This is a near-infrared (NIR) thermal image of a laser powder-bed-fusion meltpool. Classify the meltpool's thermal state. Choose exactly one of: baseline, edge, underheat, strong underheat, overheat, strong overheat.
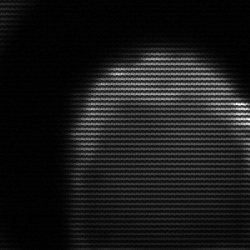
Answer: edge